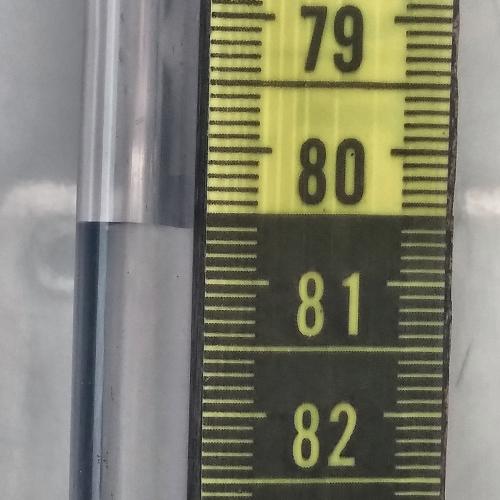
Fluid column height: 80.6 cm